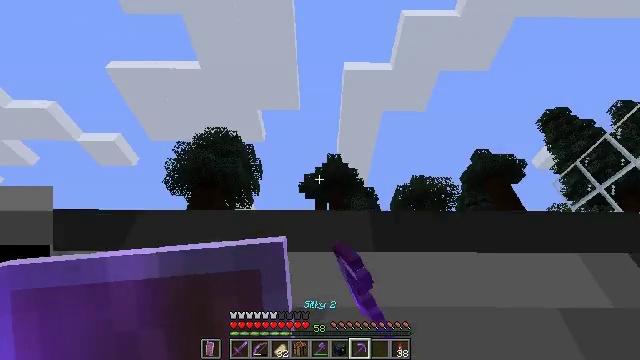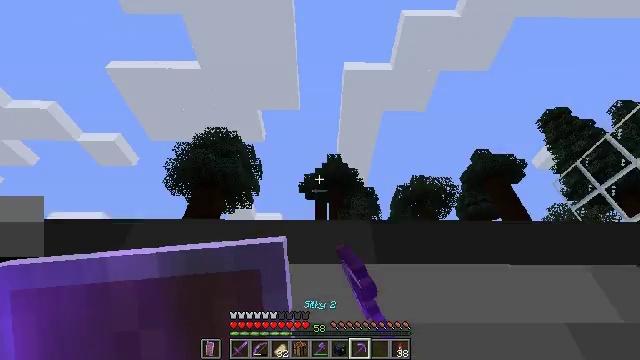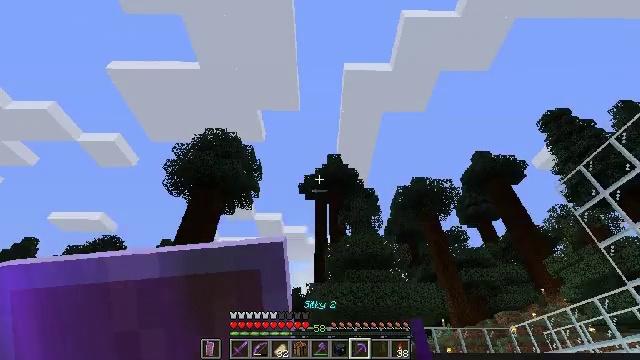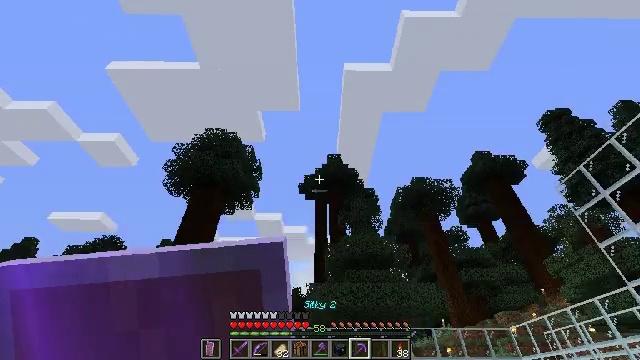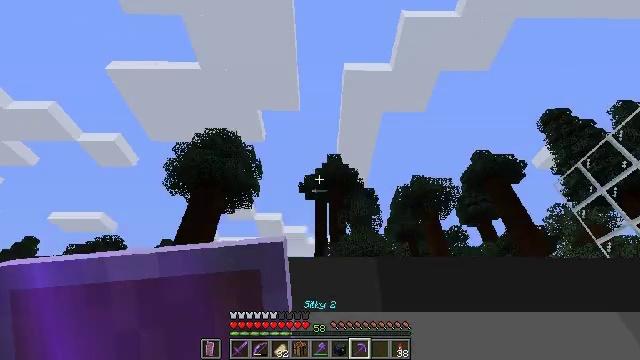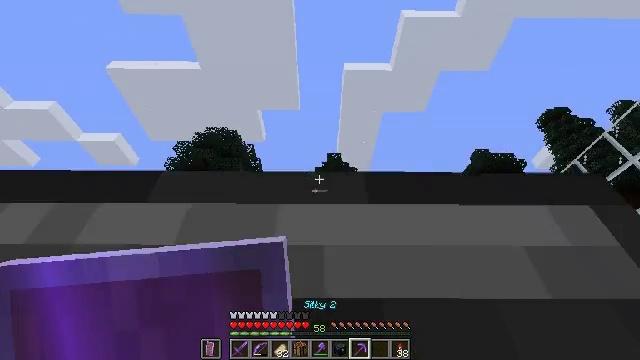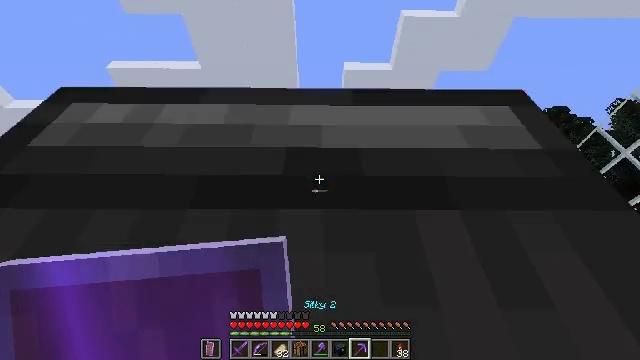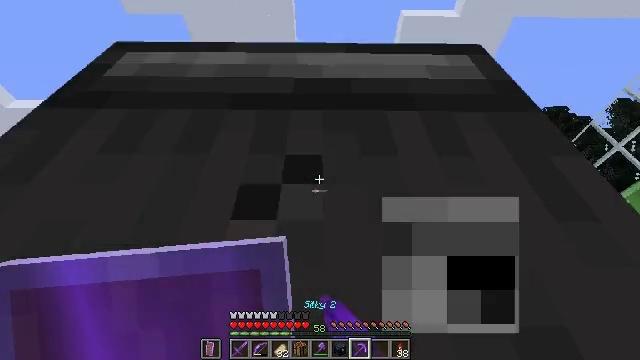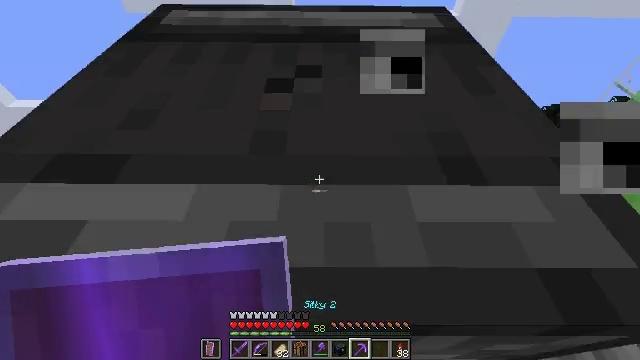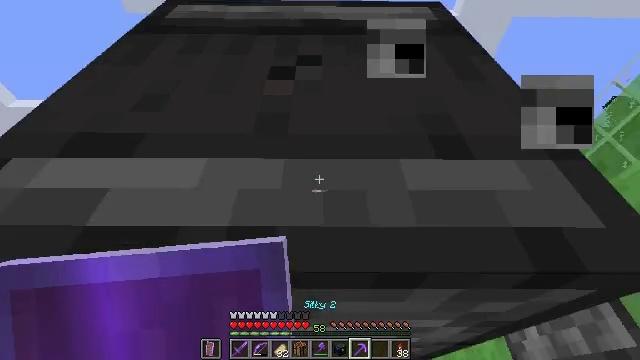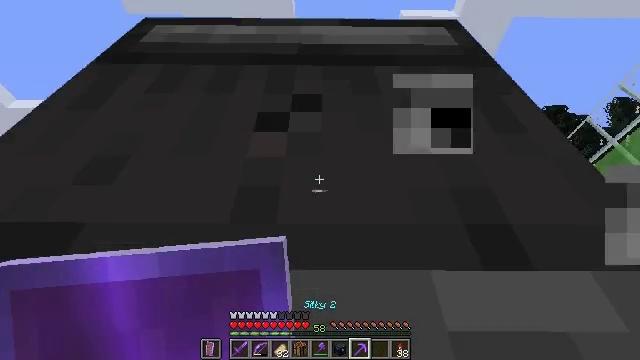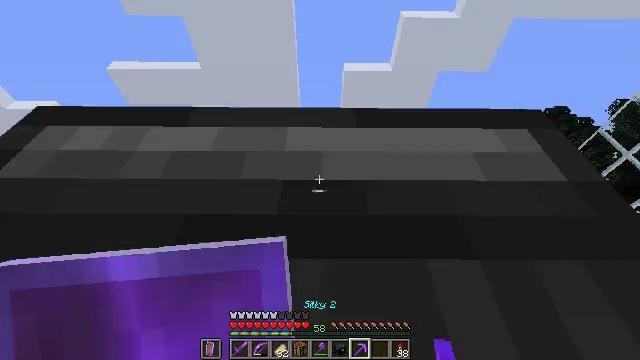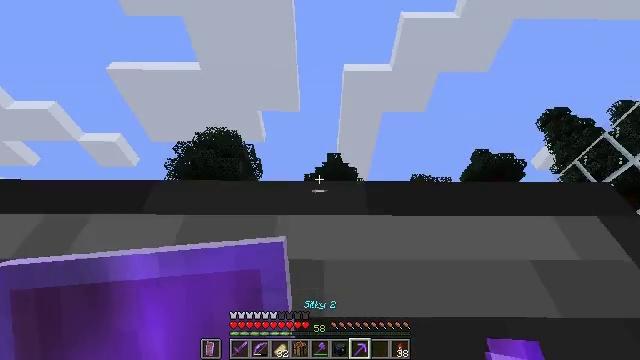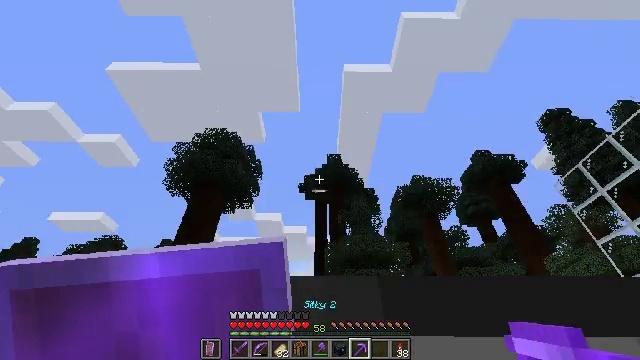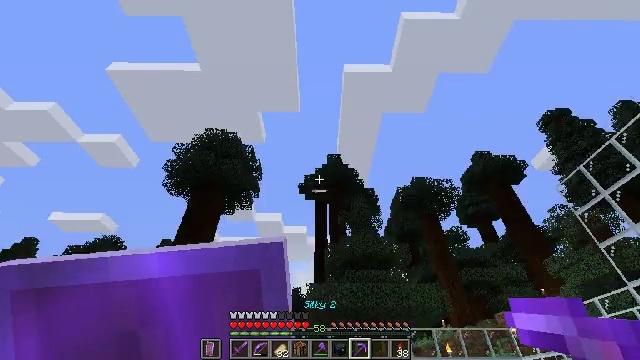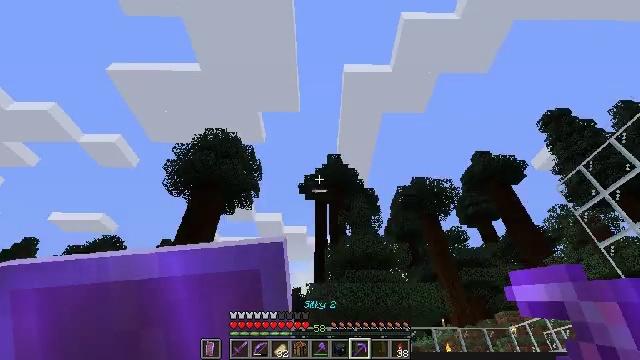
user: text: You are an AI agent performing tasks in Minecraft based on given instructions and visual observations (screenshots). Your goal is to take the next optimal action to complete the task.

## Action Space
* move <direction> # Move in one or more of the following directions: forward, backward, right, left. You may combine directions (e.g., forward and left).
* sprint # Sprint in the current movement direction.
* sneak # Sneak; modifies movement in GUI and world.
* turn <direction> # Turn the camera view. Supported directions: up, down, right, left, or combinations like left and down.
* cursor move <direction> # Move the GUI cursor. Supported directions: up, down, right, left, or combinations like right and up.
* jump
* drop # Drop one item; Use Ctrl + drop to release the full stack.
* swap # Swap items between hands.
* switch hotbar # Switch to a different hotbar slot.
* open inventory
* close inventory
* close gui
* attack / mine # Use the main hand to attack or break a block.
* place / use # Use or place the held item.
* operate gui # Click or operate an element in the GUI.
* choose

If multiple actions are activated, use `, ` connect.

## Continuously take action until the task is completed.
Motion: motion action
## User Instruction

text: Collect the observer.
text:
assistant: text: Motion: move forward, sneak, attack / mine
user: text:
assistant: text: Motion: move forward, sneak, attack / mine
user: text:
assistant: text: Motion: move forward, sneak, attack / mine
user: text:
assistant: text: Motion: move forward, sneak, attack / mine
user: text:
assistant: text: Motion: move forward, sneak, attack / mine
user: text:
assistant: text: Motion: move forward, sneak, attack / mine
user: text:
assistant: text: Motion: move forward, sneak, attack / mine
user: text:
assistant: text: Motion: move forward, sneak
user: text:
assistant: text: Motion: move forward, sneak
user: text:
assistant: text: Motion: move forward, sneak
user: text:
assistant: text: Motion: move forward, sneak
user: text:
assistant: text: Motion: move forward, sneak
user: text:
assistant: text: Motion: move forward, sneak
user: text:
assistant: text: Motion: sneak
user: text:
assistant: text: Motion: sneak
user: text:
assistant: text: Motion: sneak, turn down
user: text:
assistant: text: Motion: sneak, turn right and down
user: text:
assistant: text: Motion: sneak, turn right and down
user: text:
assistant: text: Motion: turn down
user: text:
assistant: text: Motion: turn down
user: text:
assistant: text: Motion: no_op
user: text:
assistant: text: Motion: no_op
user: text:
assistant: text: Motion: no_op
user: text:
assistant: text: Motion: no_op
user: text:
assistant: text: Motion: no_op
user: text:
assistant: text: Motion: no_op
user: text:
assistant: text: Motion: no_op
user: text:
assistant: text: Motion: no_op
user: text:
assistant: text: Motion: no_op
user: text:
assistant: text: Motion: turn up